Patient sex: M
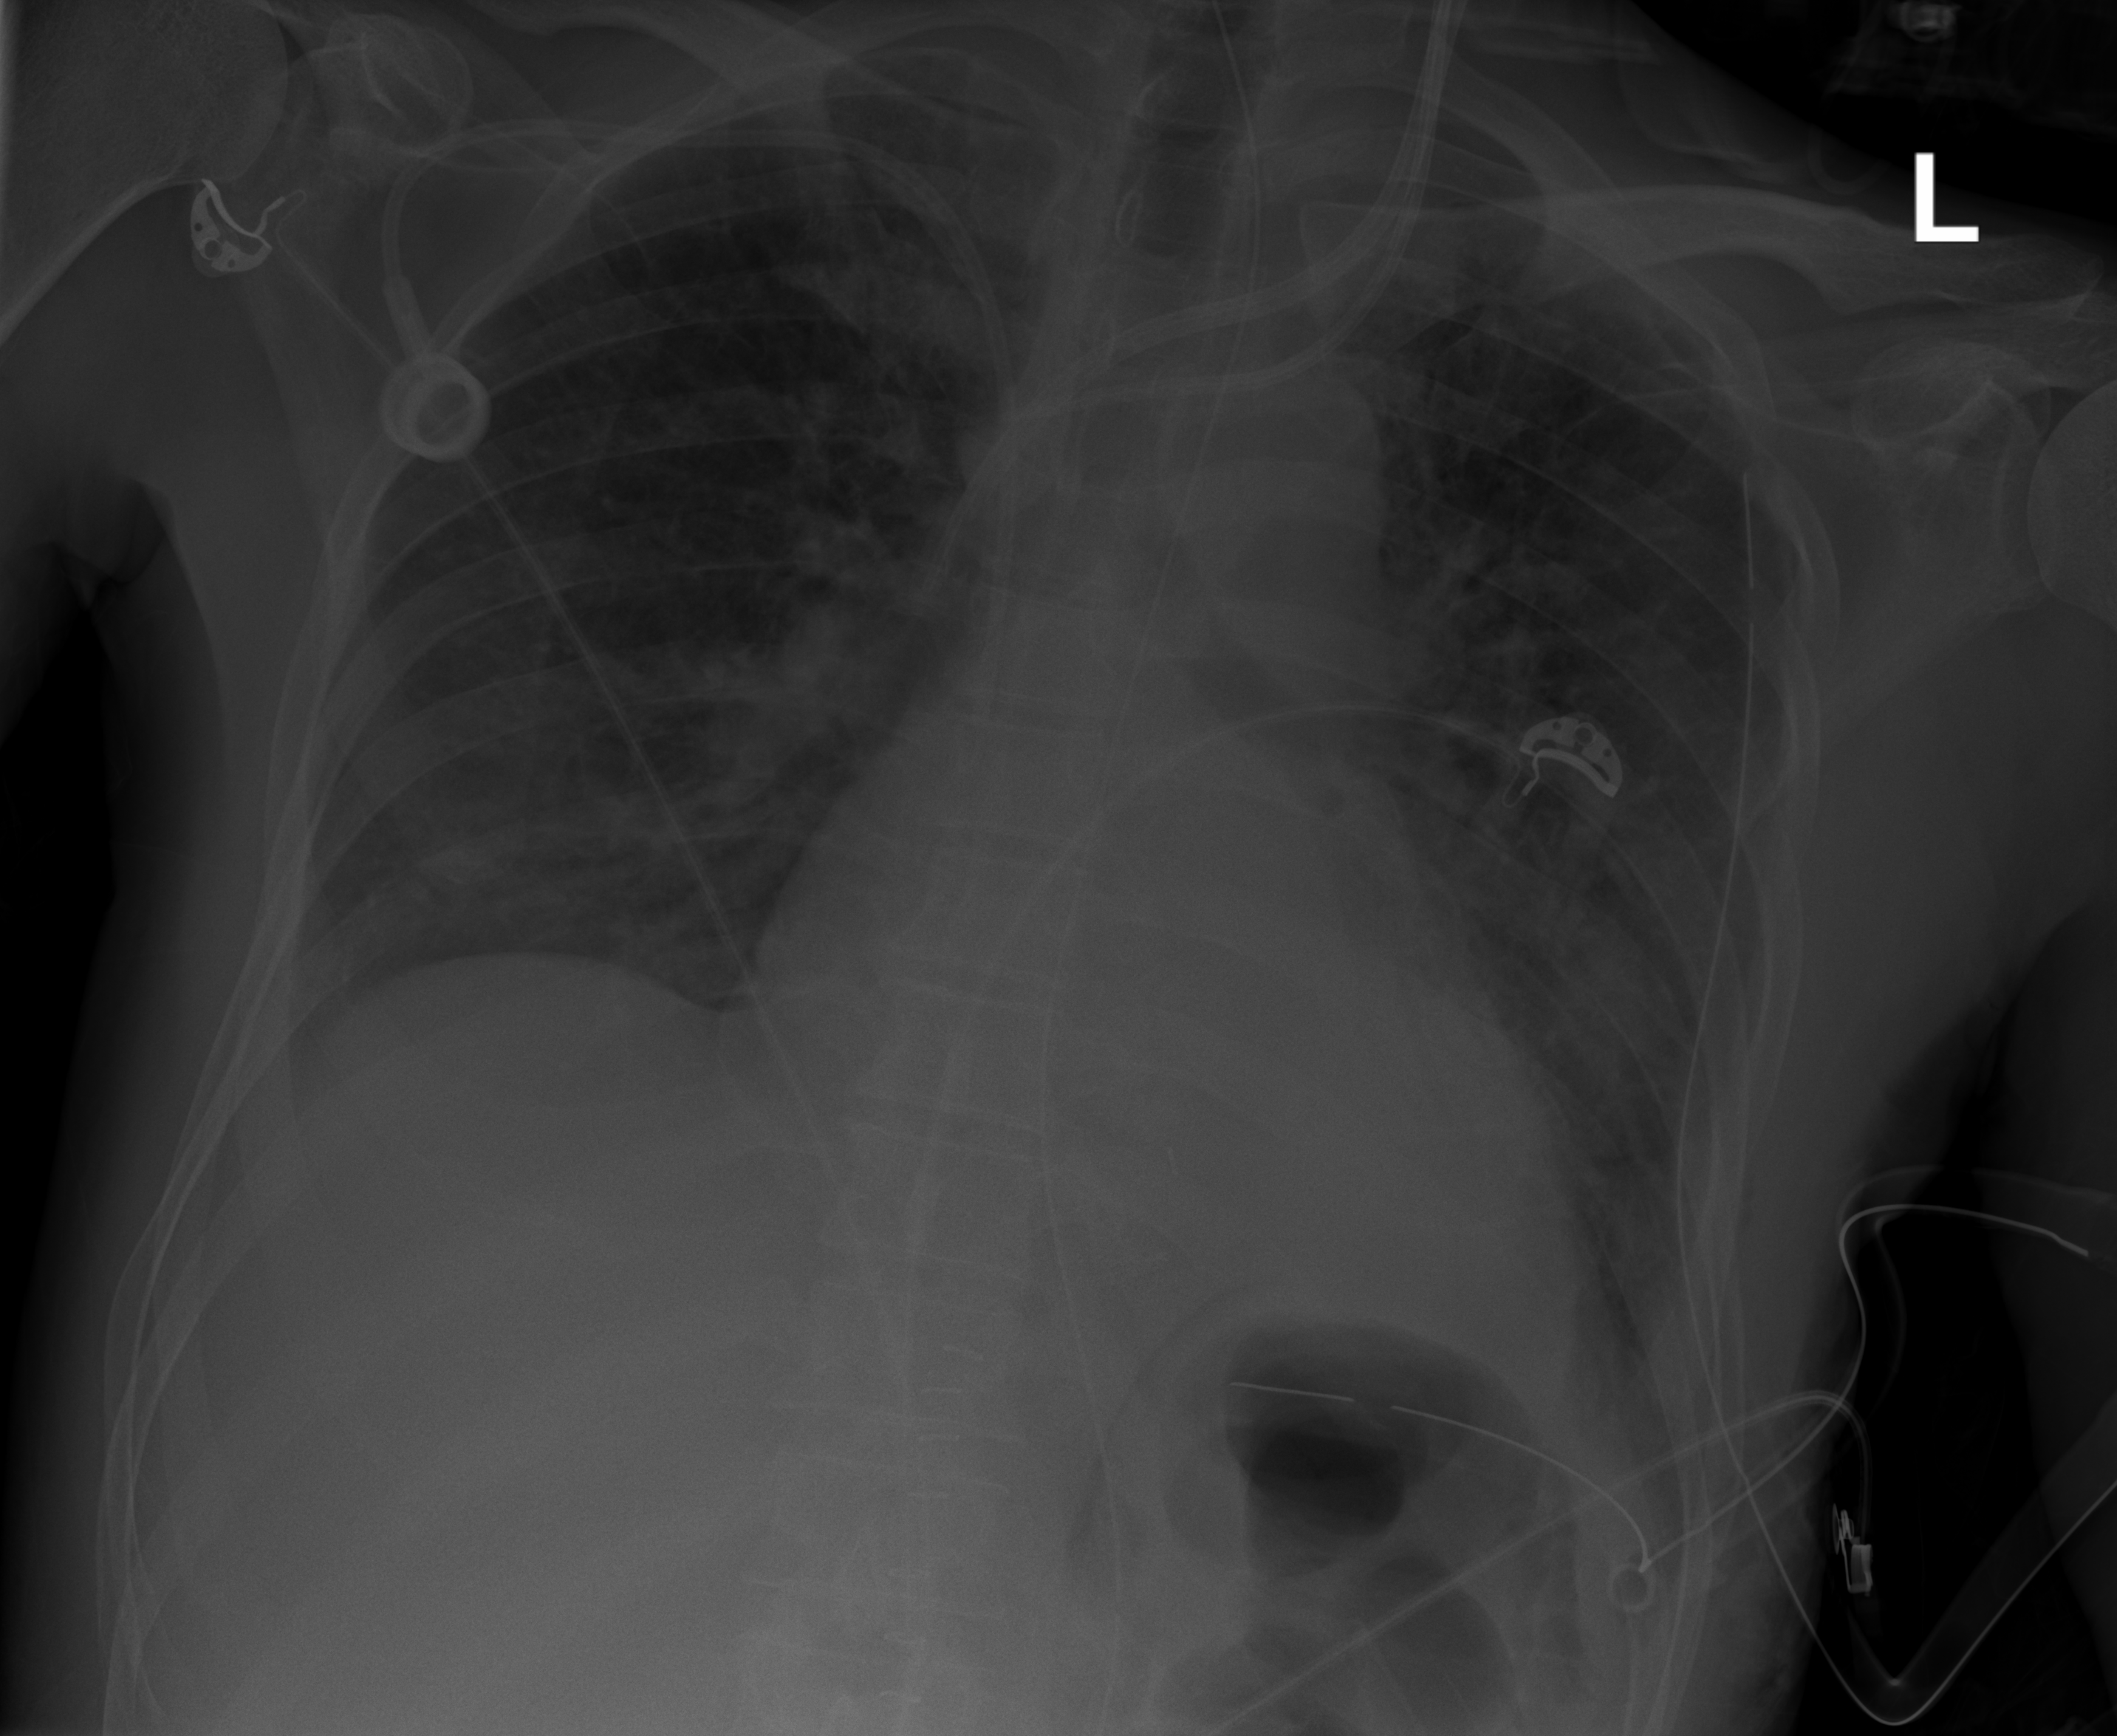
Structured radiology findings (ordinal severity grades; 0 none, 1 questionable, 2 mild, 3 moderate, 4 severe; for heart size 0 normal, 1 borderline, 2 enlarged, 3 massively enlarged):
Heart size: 0
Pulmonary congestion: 0
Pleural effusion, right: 1
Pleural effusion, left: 0
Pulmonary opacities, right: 0
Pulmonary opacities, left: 2
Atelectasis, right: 3
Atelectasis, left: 2